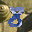
Label: 8